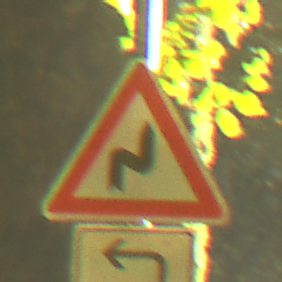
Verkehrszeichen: DoppelkurveRechts
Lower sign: RichtungsangabeDurchPfeile2
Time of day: SunriseSunset
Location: Outdoor (Nature)
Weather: PartlyCloudy
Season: NotSpecified
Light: Natural